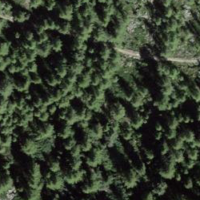
EUNIS habitat code: 41
Species observed at this site:
Lonicera caerulea